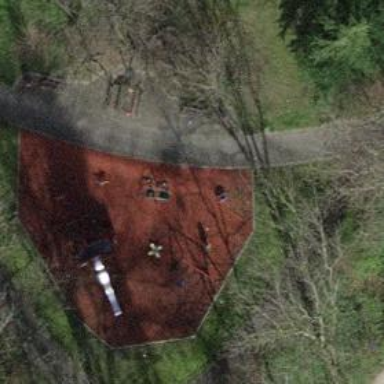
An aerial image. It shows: Playground area for leisure activities on the land.